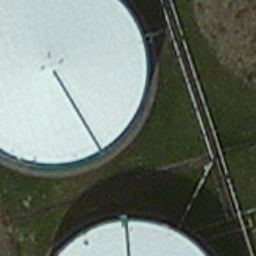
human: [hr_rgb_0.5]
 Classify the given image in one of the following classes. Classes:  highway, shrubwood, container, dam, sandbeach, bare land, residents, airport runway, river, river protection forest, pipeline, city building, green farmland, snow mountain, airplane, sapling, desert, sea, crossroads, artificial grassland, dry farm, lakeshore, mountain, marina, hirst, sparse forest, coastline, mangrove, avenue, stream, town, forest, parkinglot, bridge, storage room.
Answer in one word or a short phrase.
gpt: storage room